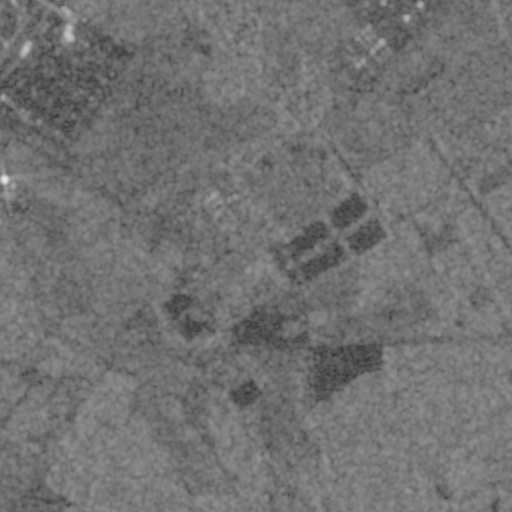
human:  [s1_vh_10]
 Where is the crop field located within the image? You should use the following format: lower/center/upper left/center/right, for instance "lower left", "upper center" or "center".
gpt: The crop field is located in the lower left of the image.
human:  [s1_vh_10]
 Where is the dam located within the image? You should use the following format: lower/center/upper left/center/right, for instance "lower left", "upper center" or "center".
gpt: The dam is located in the lower of the image.
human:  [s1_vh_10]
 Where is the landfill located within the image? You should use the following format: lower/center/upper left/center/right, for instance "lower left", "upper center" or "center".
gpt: The landfill is located in the lower center of the image.
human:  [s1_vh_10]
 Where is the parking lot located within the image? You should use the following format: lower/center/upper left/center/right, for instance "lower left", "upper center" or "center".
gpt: The parking lot is located in the center left of the image.
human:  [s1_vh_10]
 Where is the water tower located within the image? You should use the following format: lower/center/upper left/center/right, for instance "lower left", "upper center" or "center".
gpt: The water tower is located in the upper right of the image.
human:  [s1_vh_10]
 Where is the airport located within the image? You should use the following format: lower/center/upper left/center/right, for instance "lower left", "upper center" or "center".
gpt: There is no airport in the image.

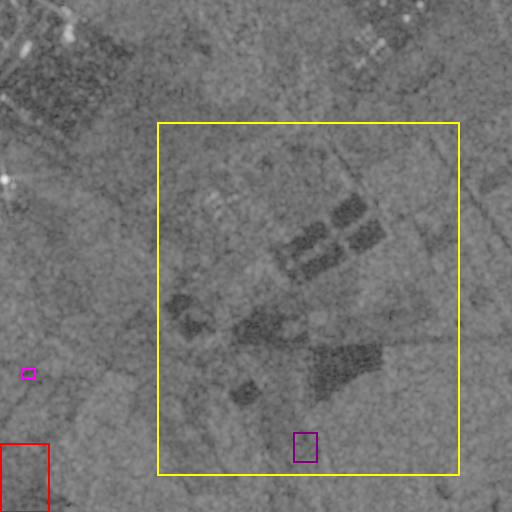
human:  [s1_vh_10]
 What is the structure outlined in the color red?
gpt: The structure outlined in red is a crop field.
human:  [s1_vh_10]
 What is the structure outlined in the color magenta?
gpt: The structure outlined in magenta is a dam.
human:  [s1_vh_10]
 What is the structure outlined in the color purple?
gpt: The structure outlined in purple is a landfill.
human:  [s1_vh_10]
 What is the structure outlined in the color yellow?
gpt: The structure outlined in yellow is a wastewater plant.
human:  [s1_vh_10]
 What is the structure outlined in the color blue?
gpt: There is no blue outline.